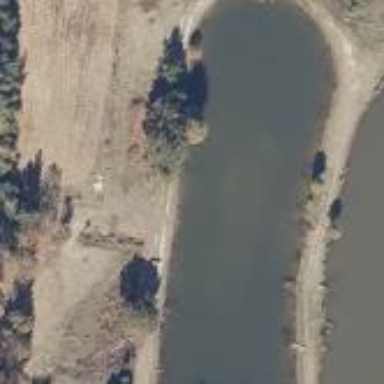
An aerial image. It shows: Pond surrounded by natural water.